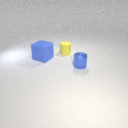
small yellow rubber cylinder to the left of small blue metal cylinder